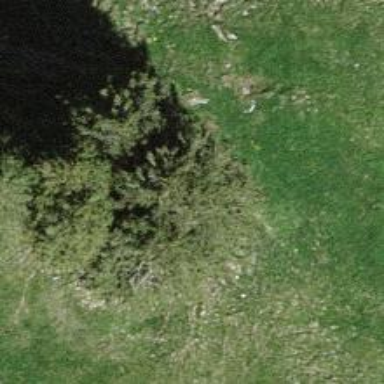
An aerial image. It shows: Needle-leaved tree in its natural environment.